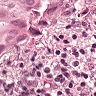
Metastatic tissue present: yes